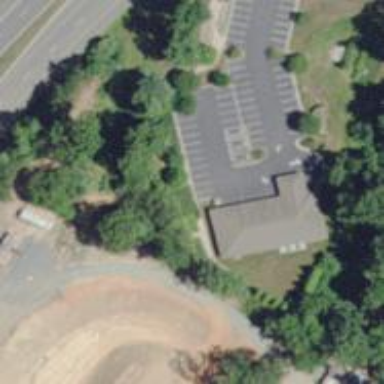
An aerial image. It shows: Parking space.